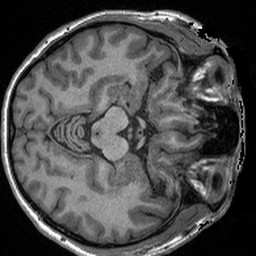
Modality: T1w
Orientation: axial
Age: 36
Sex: female